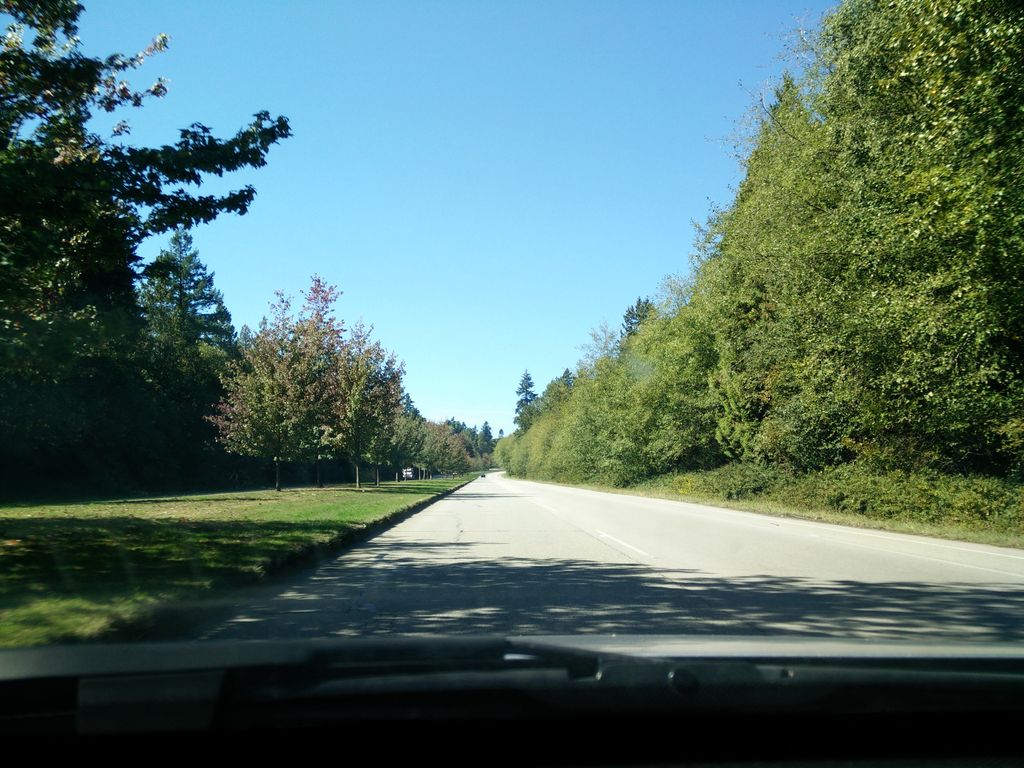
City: vancouver